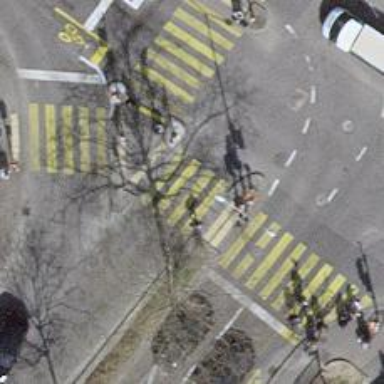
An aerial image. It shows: Road crossing with traffic signals.